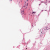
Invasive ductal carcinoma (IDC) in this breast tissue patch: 1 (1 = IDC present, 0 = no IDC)